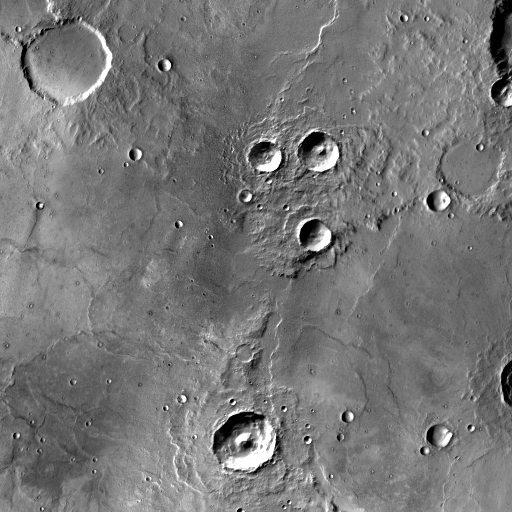
Crater classes present: Background, Other, Layered, Buried, Secondary